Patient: sex M, age 48
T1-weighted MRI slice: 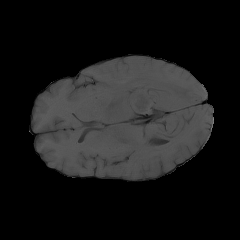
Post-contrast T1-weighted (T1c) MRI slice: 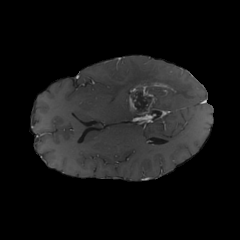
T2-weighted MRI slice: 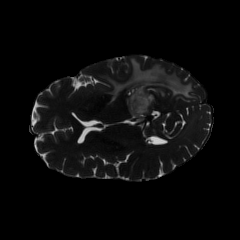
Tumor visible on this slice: yes
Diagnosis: Glioblastoma, IDH-wildtype
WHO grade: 4